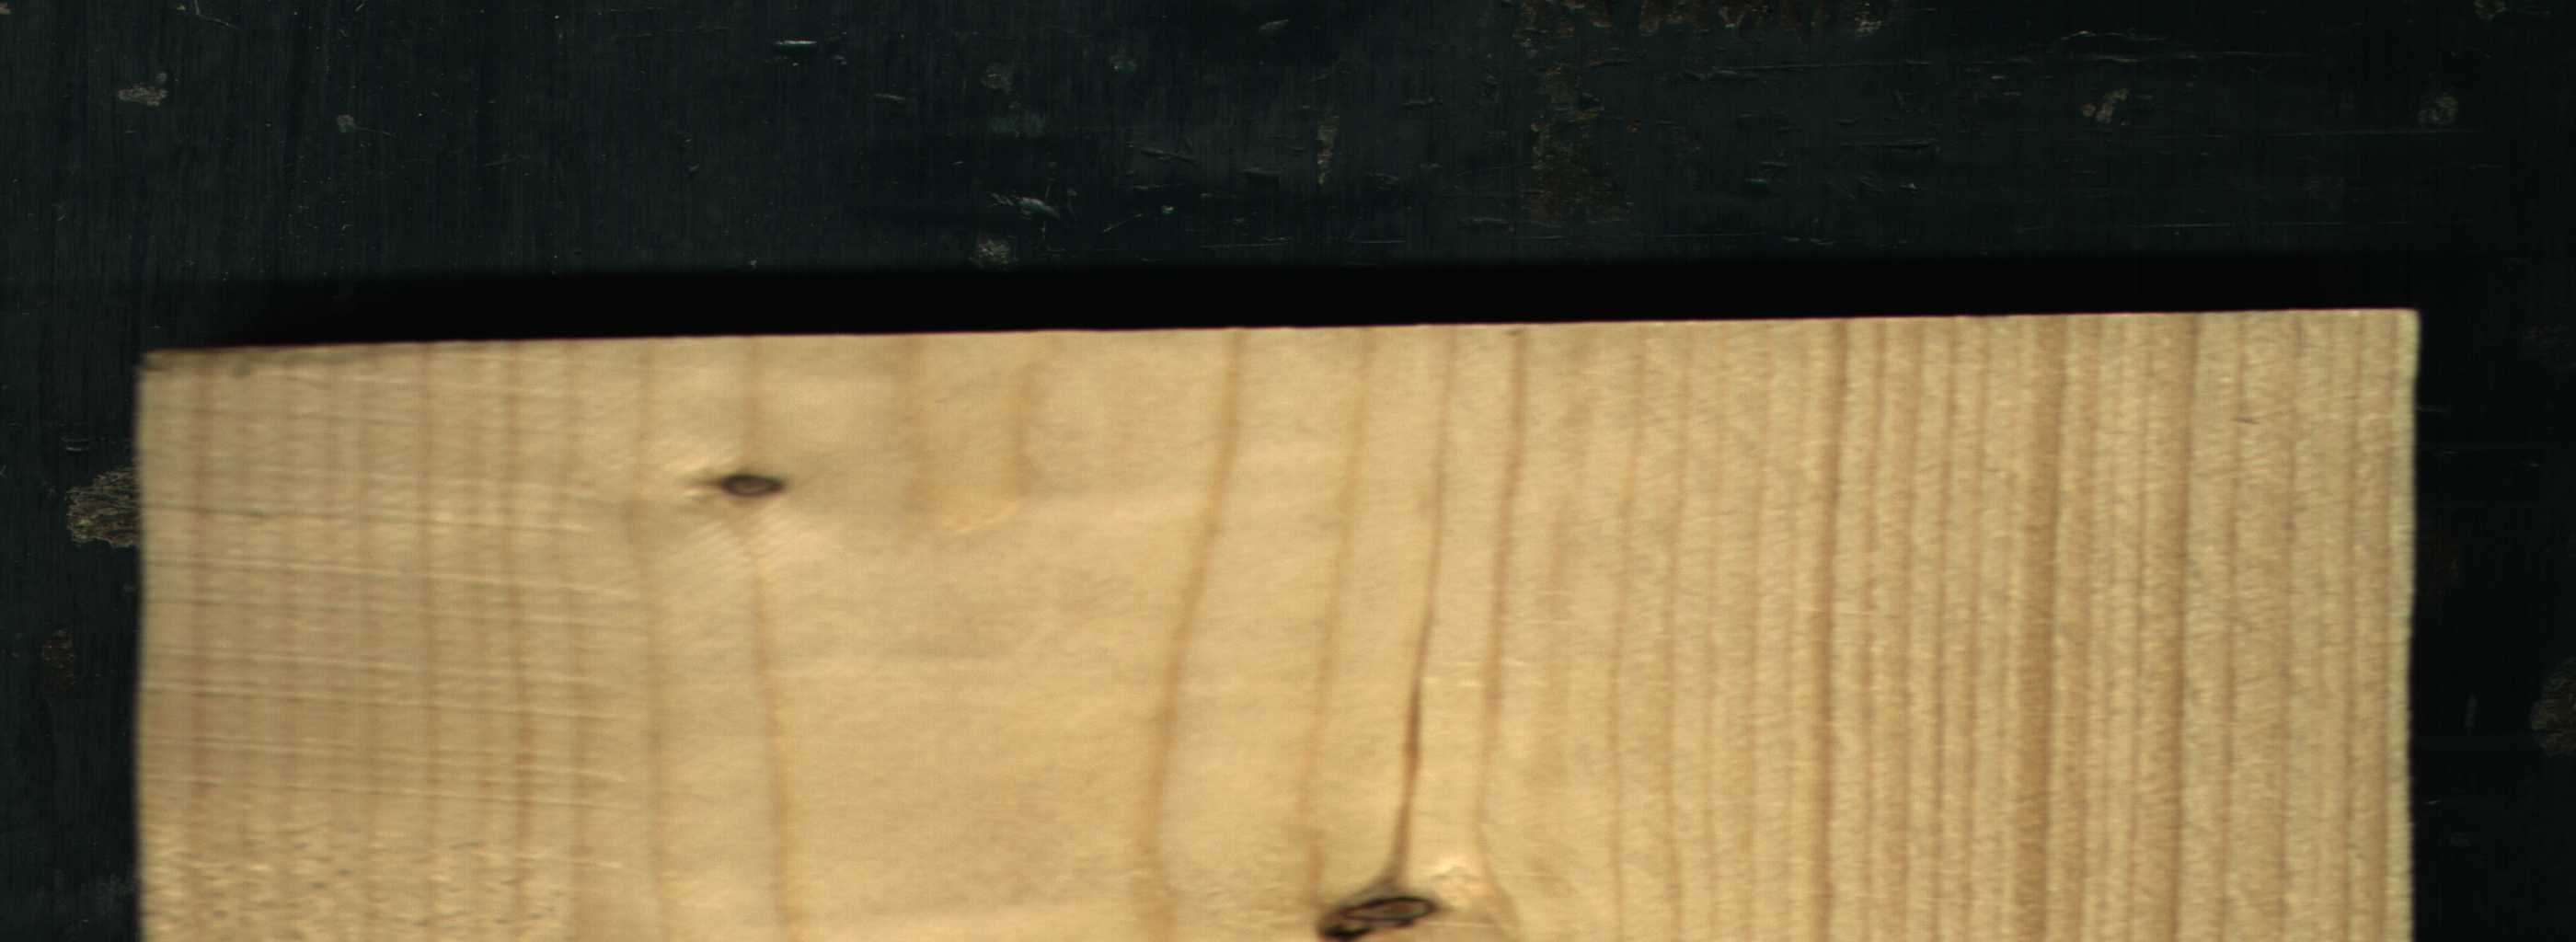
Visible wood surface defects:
Dead_Knot
Dead_Knot